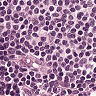
Metastatic tissue present: no